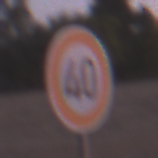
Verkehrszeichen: Geschwindigkeit40
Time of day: SunriseSunset
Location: Outdoor (Nature)
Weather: Clear
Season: NotSpecified
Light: Natural